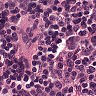
Metastatic tissue present: no